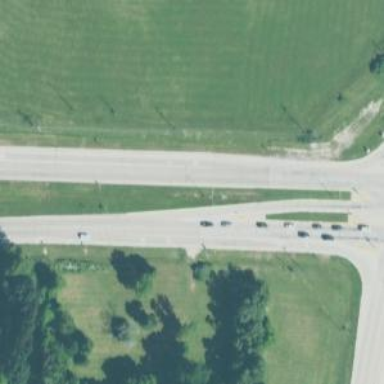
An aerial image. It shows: Primary link highway.